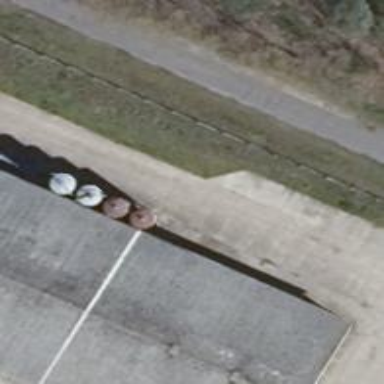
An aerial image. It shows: Silo.